Interaction volume radius: 5 \u00c5
Interaction volume height: 10 \u00c5
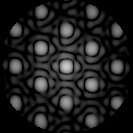
Disorder parameter: 0.09597